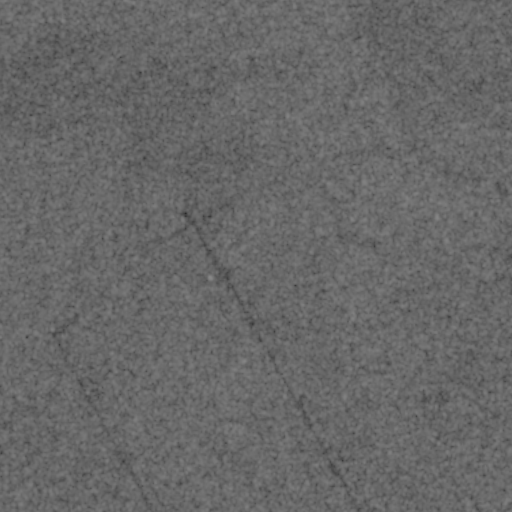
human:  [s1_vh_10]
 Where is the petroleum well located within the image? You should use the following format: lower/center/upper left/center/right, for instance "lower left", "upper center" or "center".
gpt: The petroleum well is located in the upper center of the image.
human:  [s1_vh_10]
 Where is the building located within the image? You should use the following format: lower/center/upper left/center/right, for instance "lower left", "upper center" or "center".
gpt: There is no building in the image.

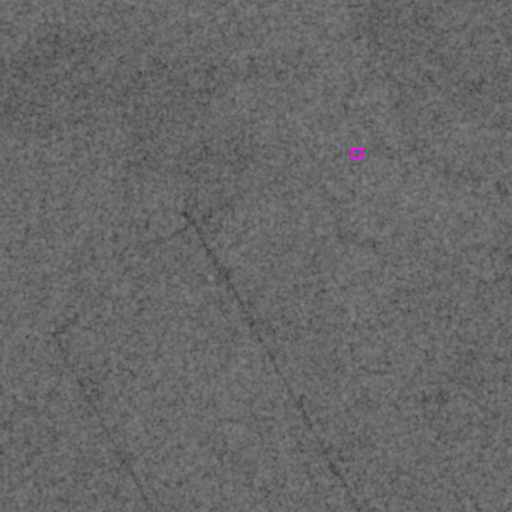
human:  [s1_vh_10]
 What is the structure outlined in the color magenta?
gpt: The structure outlined in magenta is a quarry.
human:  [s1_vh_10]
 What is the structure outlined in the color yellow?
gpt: There is no yellow outline.